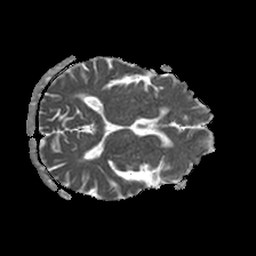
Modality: ADC
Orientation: axial
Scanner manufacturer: philips
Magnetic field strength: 1.5 T
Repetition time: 3.409 s
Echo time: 0.06922 s